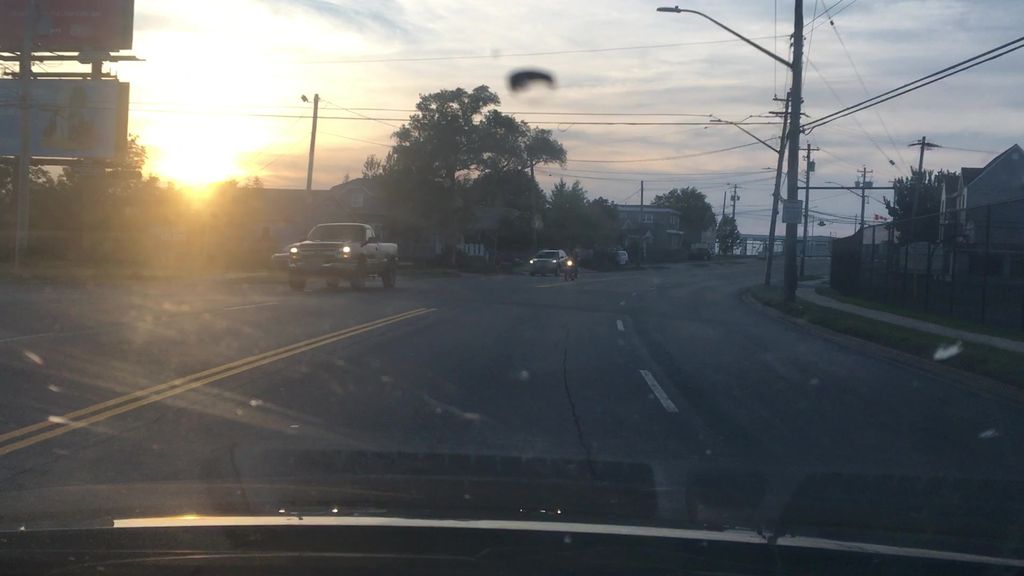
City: halifax